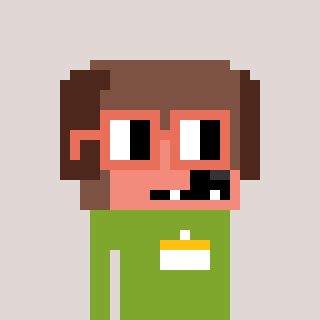
a pixel art character with square orange glasses, a dog-shaped head and a slimegreen-colored body on a warm background